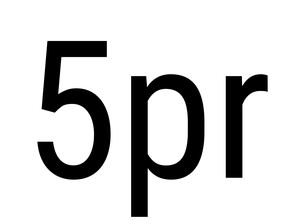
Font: Roboto_Condensed_Regular